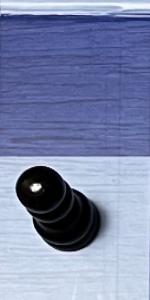
Label: Pawn_Black